Question: I create a small .exe that updates some tables in my database also create in azure, but all the times that I upload the '.zip' file required shows this error

Reading blogs I realized that some people are using the windows azure web job sdk, to upload their projects, it is worth to point it out that this library doesn't have a version for Visual Studio 2010, so it can't be used.
Is the use of the aforementioned sdk the only way to create and use console application web jobs?
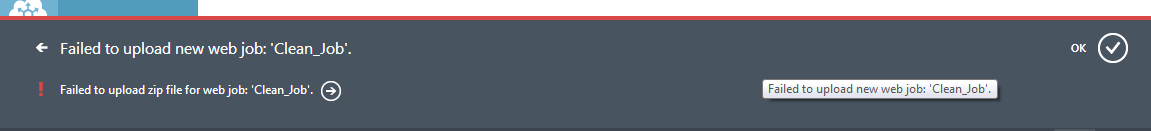
Answer: Usually you get the 'failed to upload job' error if the zip file does not have the job exe .
This often happens when you zip the Debug/Release folder instead of contents.
You don't have to use the Azure WebJobs SDK for your job. Any console application will work.